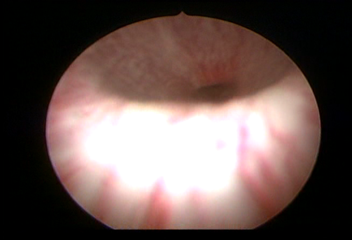
Modality: WLC
Class: Normal mucosa
Bladder cancer association: No